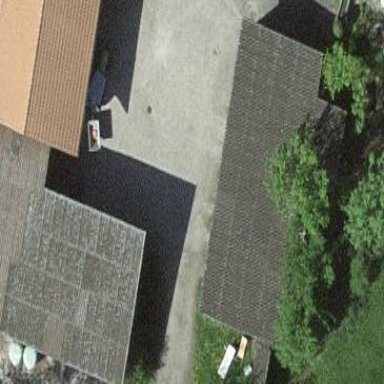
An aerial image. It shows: Barn.